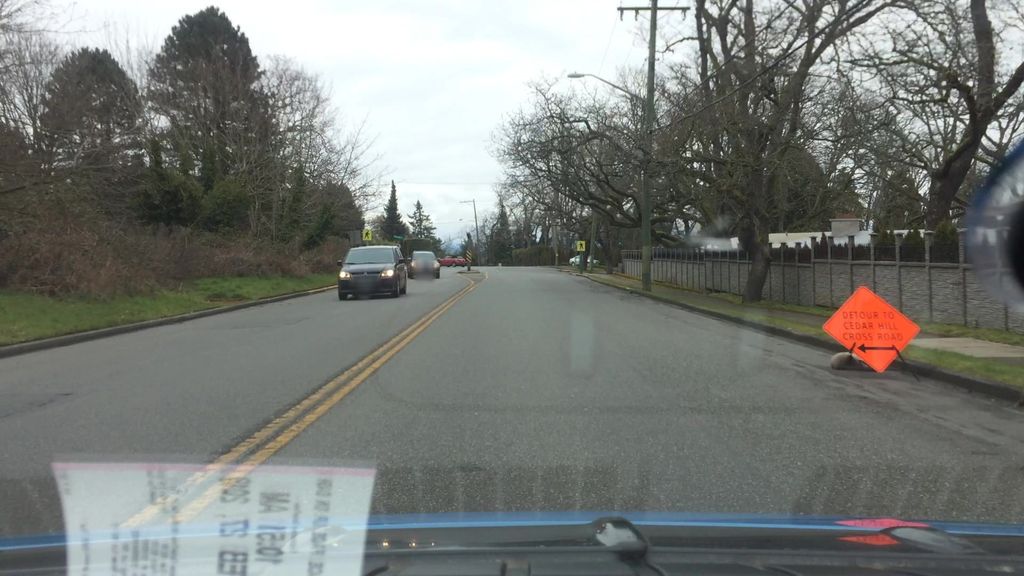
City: victoria